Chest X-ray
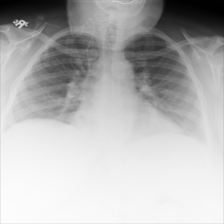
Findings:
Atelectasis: negative
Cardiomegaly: negative
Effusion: positive
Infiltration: negative
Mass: negative
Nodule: negative
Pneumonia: negative
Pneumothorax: negative
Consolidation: negative
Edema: negative
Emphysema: negative
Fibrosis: negative
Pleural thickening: negative
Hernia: negative